Question: After reading a lot of stuff about nodejs, I still ask my self :
What are the over asp.net HttpAsync requests ?
The only limitation ( as I see) is the concurrent number of requests which 'IIS' limits.
I tried to paint how I currently understand it :

any help ?
- '.net/ado.net'
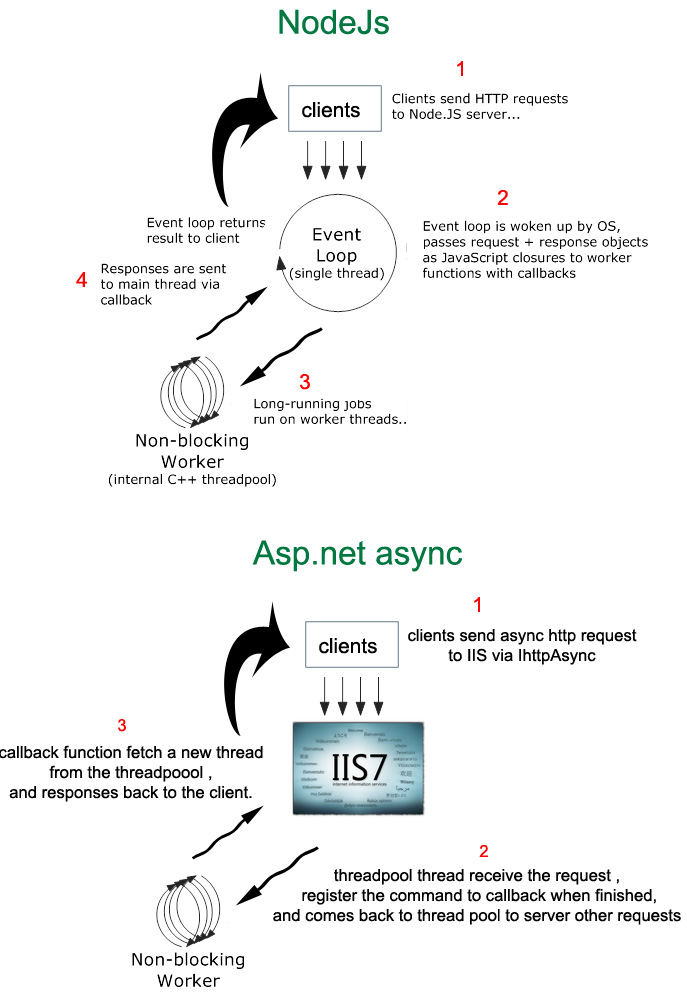
Answer: IIS limits the number of concurrent requests to a high number by default. The limit can be raised arbitrarily though.
There are two main benefits attributed to node.js:
1. Scalability (not performance! there is a difference) due to async IO
2. Sharing Javascript with the client
ASP.NET does not support number 2 so that is an advantage.
Async IO and non-blocking code is fully supported by ASP.NET. Plus, you get the performance advantage of a JITed statically typed language. For that reason ASP.NET generally has superior performance to node.js for non-toy applications (printing "hello world" is not a real benchmark workload! neither is sleeping for 10 seconds).
node.js benefits from the extremely slim code-path it has. For that reason very minimal applications like "echo" or "hello world" are probably faster. This does not hold for apps which actually perform work.
So if you want to know which is "better" you need to consider a particular scenario. Benchmark with a realistic workload (no, calculating a factorial number is not realistic. C# is just going to win by a large amount. Means nothing). Also factor in maturity of the platform, libraries, documentation, support, developer productivity, ....